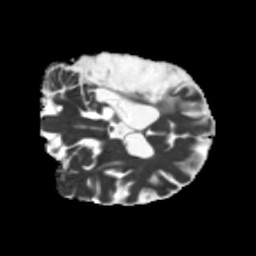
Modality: MD
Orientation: coronal
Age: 51
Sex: male
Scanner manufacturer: siemens
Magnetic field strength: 3 T
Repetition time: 5.25 s
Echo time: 0.08 s